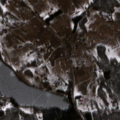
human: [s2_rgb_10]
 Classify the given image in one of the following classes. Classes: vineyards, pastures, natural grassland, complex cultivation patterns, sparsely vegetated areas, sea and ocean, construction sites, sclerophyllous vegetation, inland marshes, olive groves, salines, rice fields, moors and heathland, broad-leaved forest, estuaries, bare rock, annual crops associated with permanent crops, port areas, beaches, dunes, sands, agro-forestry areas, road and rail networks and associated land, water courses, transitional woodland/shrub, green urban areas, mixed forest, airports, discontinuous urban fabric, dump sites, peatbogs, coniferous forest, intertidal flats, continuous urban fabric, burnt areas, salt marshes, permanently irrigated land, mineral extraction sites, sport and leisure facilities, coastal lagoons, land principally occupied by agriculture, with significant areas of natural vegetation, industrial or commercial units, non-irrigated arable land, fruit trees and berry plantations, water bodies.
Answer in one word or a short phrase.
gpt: pastures, complex cultivation patterns, land principally occupied by agriculture, with significant areas of natural vegetation, broad-leaved forest, coniferous forest, water bodies